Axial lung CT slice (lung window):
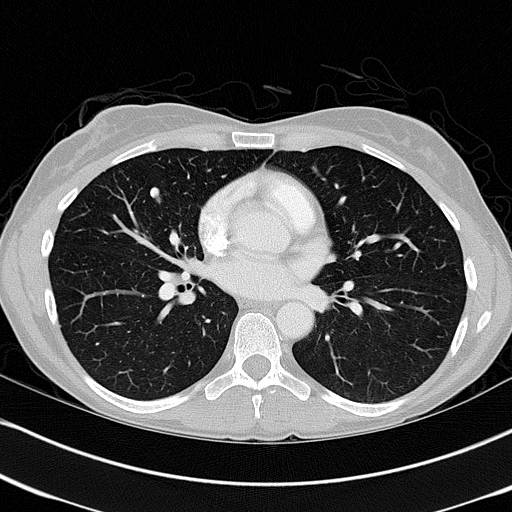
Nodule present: yes
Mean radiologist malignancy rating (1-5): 3.25